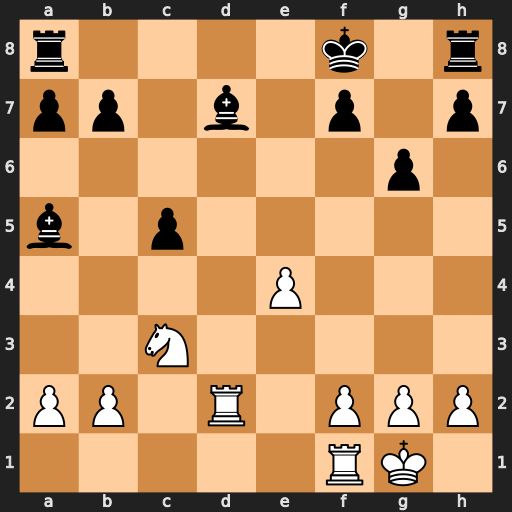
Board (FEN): r4k1r/pp1b1p1p/6p1/b1p5/4P3/2N5/PP1R1PPP/5RK1
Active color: w
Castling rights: -
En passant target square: -
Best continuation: Rxd7